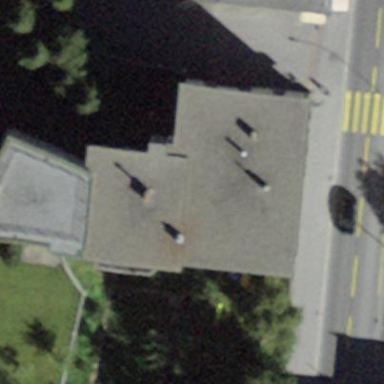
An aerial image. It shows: Building.